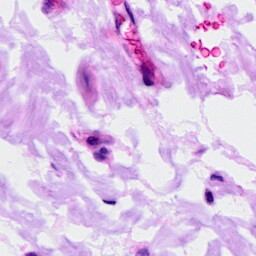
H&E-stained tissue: Ovarian